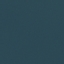
Label: SeaLake